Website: macys
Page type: customer-info-address
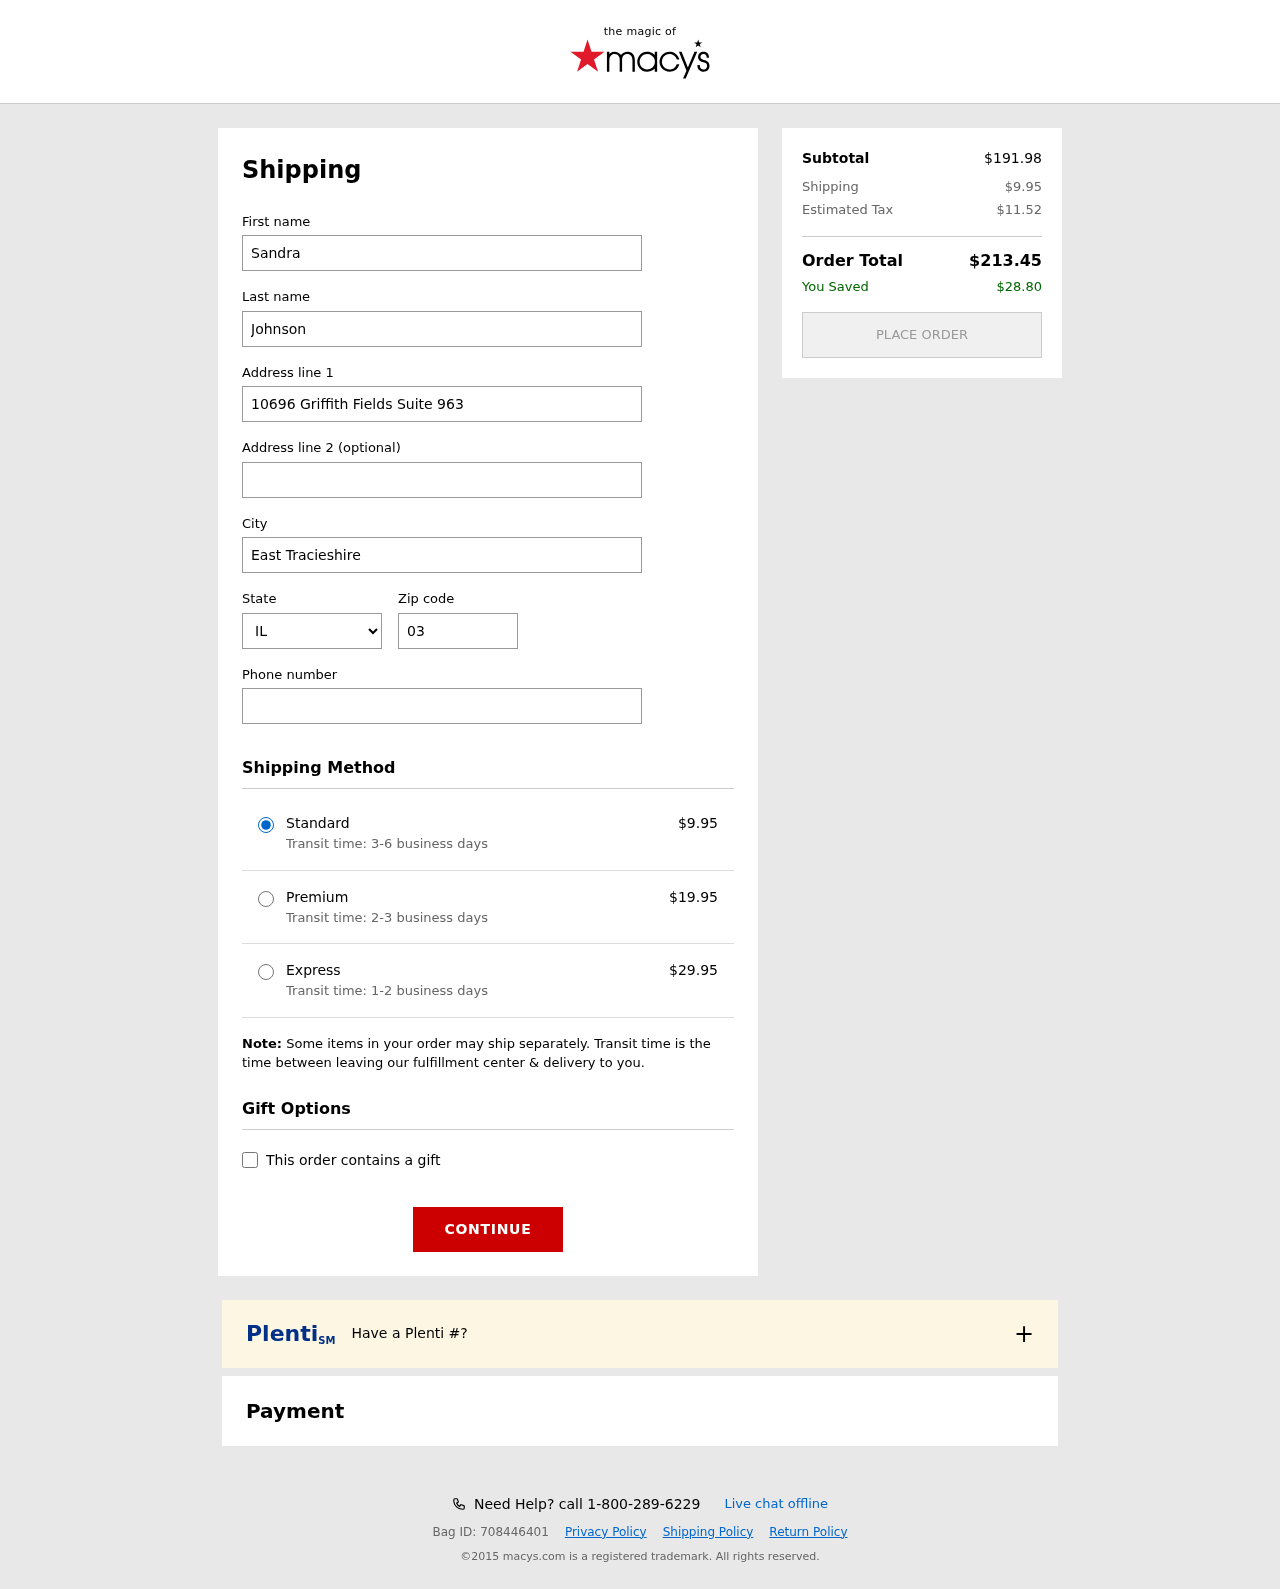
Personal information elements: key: PII_CITY
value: East Tracieshire
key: PII_FIRSTNAME
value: Sandra
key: PII_LASTNAME
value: Johnson
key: PII_PHONE
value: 5925045442
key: PII_POSTCODE
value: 03796
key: PII_STATE_ABBR
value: IL
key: PII_STREET
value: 10696 Griffith Fields Suite 963
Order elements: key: ORDER_SHIPPING_COST
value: $9.95
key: ORDER_SHIPPING_COST_PREMIUM
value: $19.95
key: ORDER_SHIPPING_COST_EXPRESS
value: $29.95
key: ORDER_SUBTOTAL
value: $191.98
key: ORDER_TAX
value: $11.52
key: ORDER_TOTAL
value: $213.45
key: ORDER_SAVINGS
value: $28.80